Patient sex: M
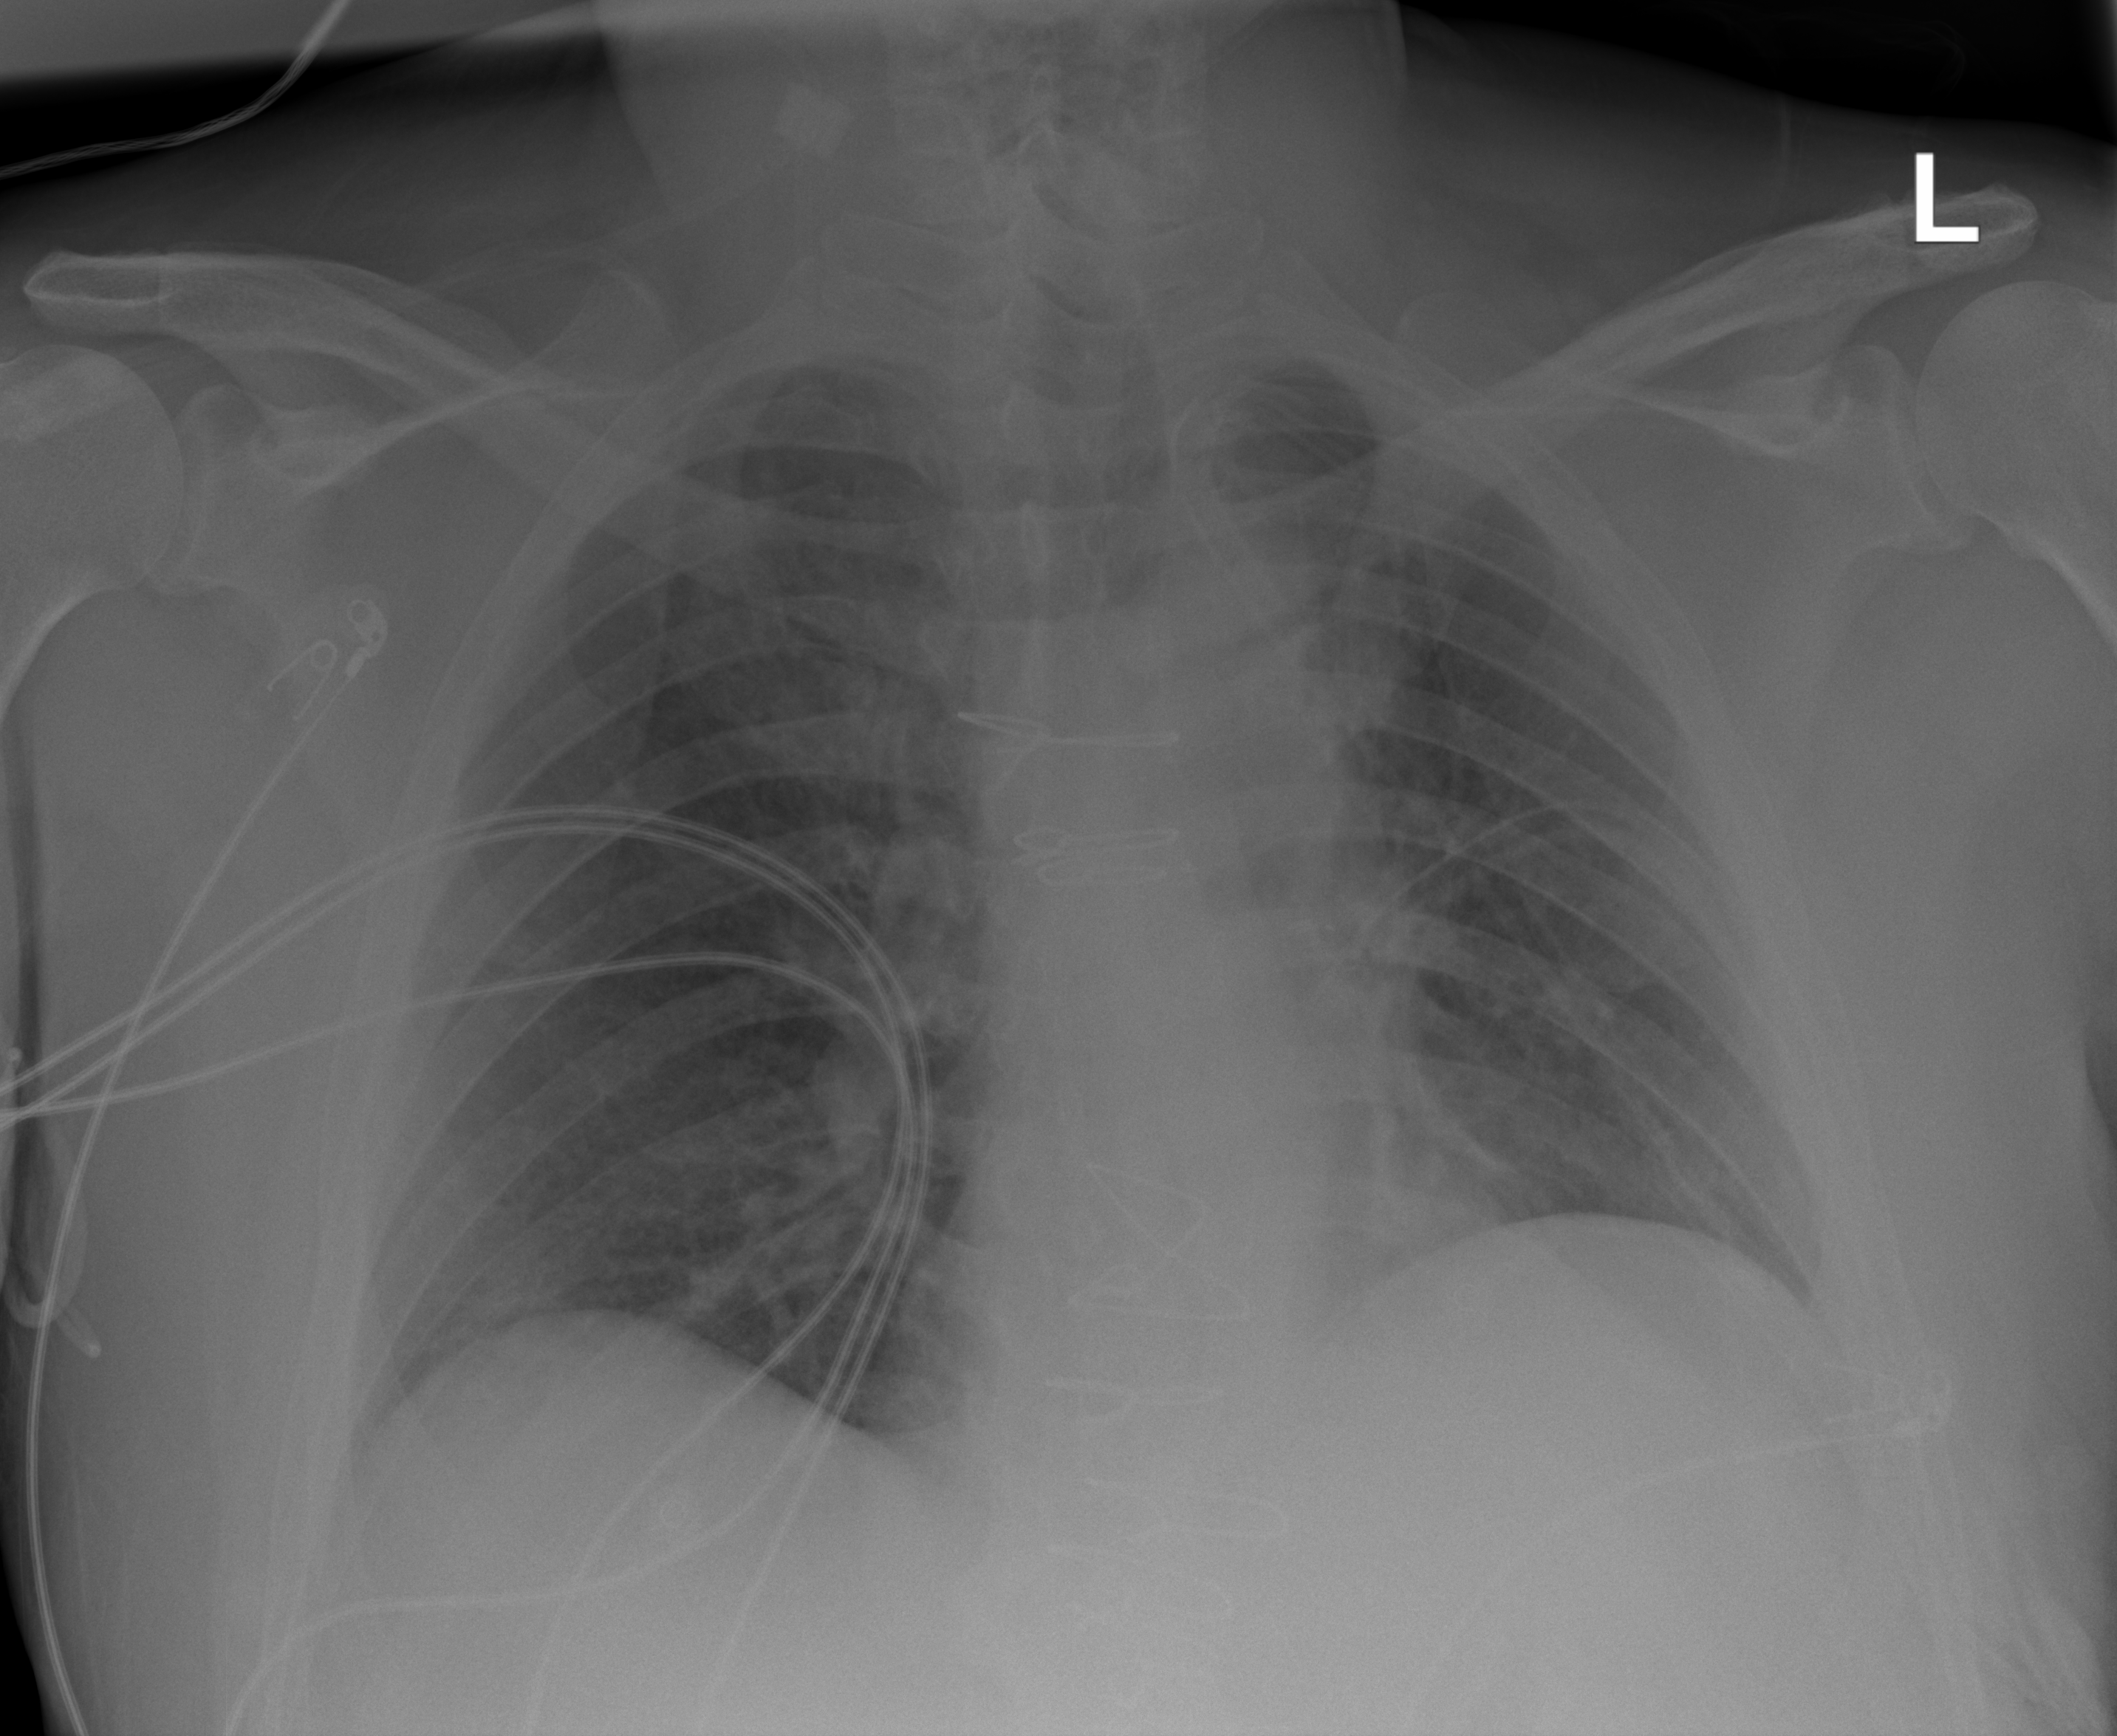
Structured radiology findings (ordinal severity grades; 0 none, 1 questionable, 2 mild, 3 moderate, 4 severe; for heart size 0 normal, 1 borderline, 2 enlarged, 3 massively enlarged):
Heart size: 0
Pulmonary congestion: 1
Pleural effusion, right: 0
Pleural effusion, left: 0
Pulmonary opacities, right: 2
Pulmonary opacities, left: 1
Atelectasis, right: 0
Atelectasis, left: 0